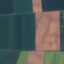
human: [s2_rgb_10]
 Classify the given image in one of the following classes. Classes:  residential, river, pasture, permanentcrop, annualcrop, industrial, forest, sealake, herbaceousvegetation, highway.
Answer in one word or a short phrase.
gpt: AnnualCrop